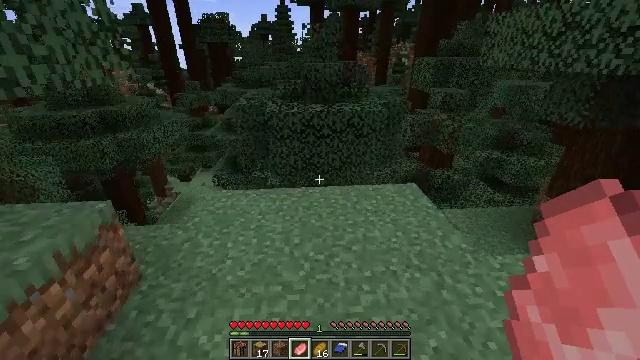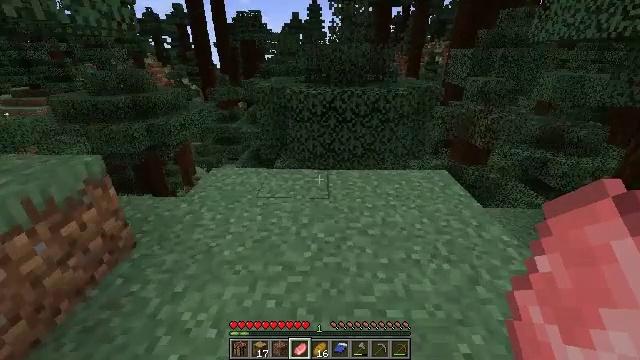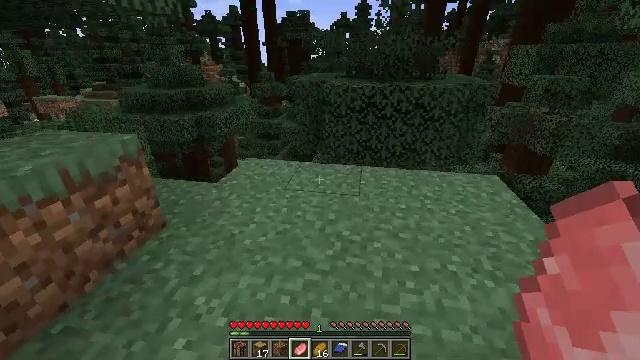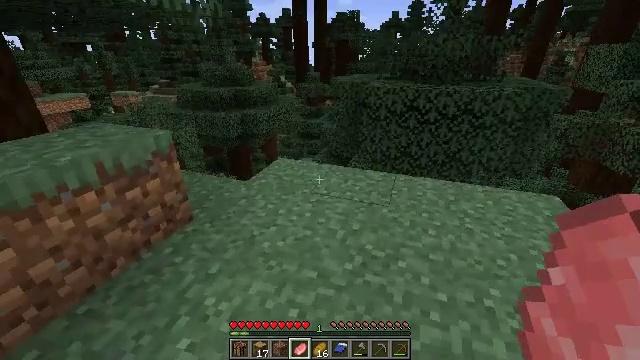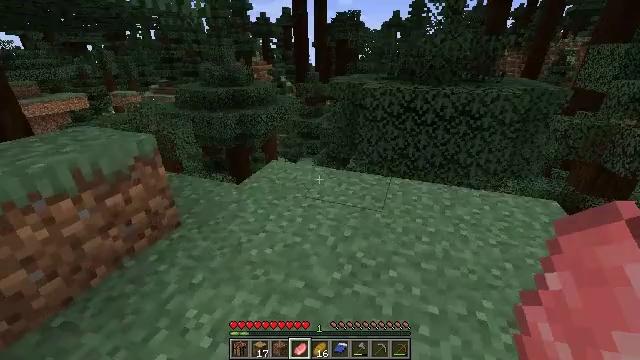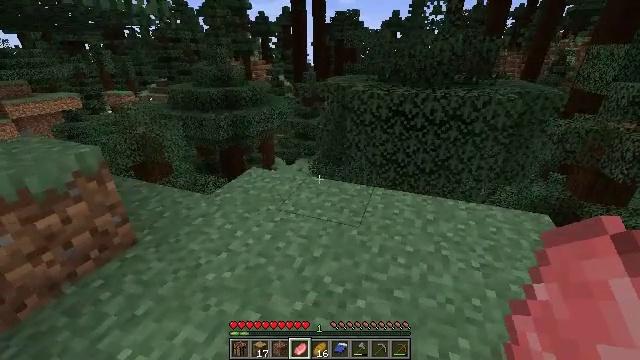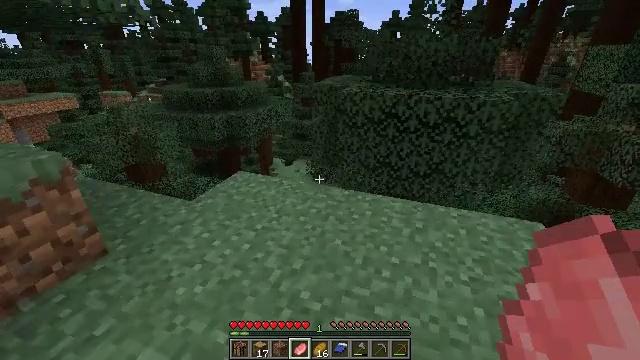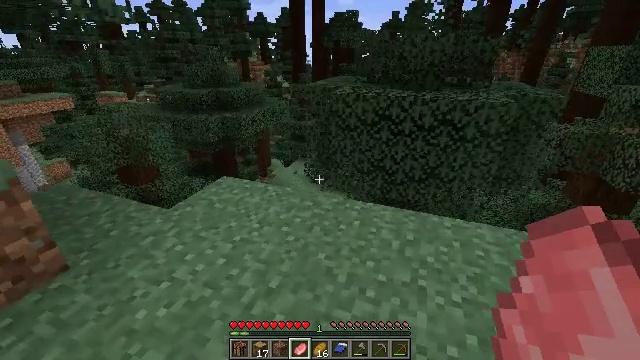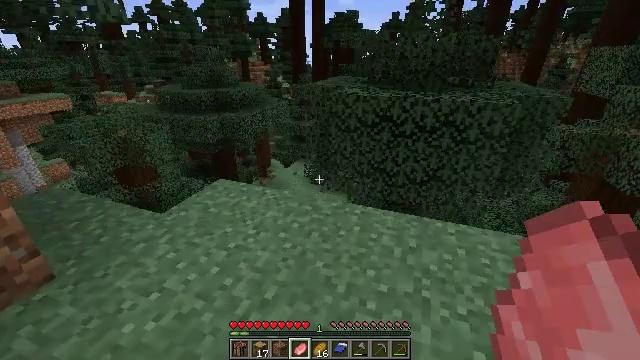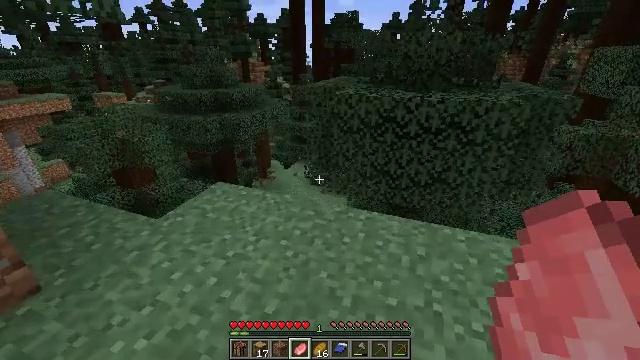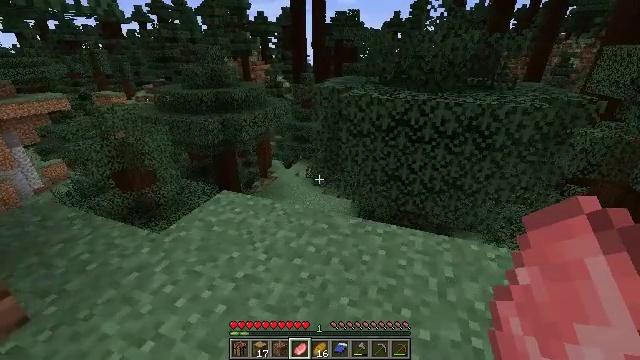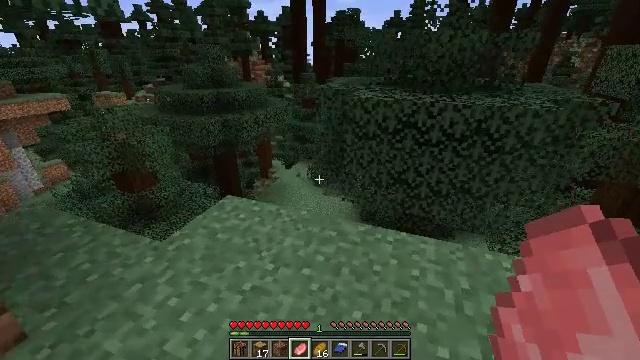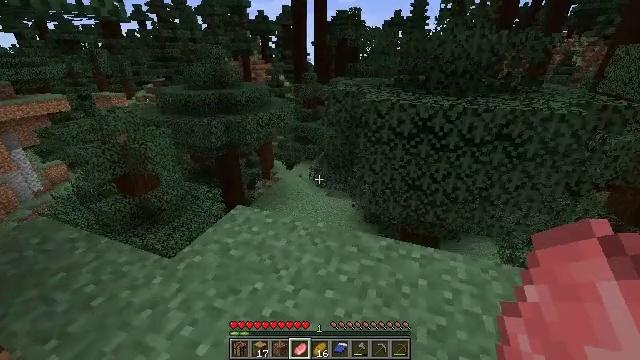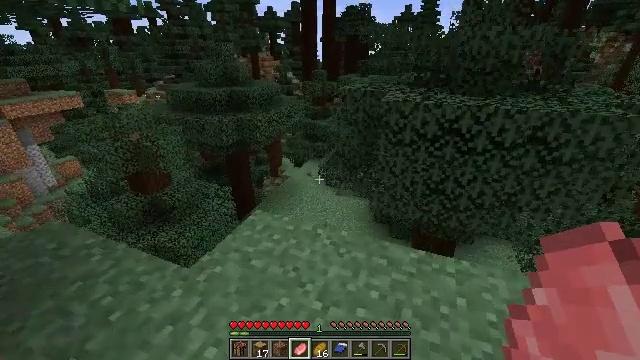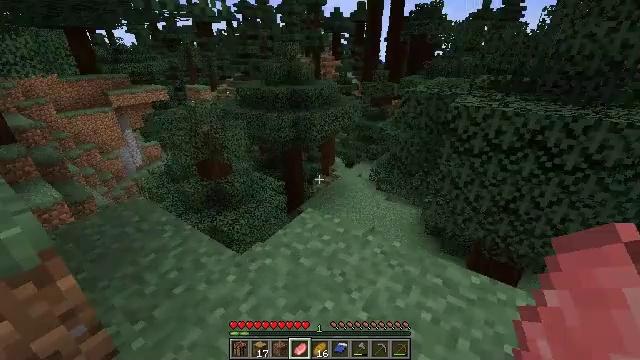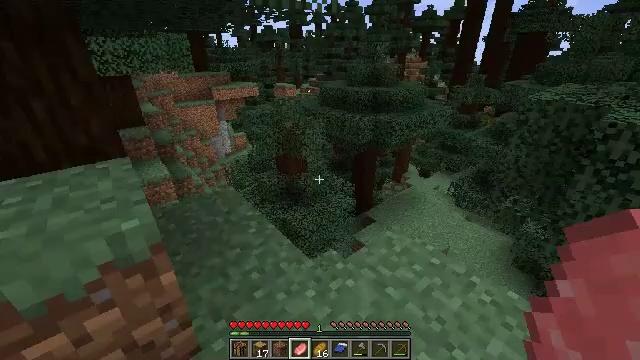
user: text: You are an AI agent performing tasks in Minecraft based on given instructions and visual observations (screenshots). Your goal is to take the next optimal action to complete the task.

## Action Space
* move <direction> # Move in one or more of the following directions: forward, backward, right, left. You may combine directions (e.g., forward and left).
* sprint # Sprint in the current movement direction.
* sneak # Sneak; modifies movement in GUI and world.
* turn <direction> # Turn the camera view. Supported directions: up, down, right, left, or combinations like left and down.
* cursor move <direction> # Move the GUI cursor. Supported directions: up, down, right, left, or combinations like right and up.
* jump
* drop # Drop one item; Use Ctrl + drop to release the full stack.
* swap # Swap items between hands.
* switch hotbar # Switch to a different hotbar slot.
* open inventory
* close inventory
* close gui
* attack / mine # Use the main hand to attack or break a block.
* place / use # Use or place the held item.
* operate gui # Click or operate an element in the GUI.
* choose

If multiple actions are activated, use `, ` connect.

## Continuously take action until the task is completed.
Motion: motion action
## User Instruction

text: Gather mossy cobblestone from a dungeon or ruin.
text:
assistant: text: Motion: move forward and move right, turn left
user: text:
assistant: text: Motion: move forward and move right, turn left
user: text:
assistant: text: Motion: move forward and move right, turn left
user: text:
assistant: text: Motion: move forward and move right
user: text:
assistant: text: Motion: move forward and move right
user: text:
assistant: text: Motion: move forward and move right
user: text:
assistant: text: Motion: move forward
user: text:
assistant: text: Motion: move forward and move left
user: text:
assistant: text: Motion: move forward and move left
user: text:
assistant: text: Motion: move forward and move left
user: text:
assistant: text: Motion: move forward and move left
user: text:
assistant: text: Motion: move forward and move left
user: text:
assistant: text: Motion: move forward and move left, turn left
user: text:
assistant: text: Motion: move forward and move left, turn left
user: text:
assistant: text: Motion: move forward and move left, turn left
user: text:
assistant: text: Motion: move forward and move left, turn left
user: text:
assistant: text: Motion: move forward and move left, turn left
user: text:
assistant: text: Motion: move forward and move left, turn left
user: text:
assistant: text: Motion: move forward and move right
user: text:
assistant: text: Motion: move forward and move right
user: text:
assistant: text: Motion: move forward and move right
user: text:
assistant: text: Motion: move right, sneak
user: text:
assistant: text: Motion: move right, sneak
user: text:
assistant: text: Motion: move right, sneak
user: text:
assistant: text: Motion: sneak
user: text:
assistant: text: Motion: sneak, turn right
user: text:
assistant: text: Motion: move back, sneak, turn right and up
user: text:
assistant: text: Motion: move back, sneak, turn right and up
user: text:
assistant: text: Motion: move back and move right
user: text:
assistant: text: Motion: move back and move right